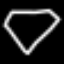
Label: diamond